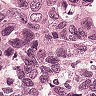
Metastatic tissue present: yes